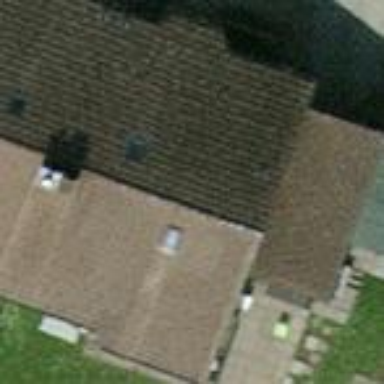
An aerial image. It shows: Semidetached house.